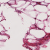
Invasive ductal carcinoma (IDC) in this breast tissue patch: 0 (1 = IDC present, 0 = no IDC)